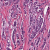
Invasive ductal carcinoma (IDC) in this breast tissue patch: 1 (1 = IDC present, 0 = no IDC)